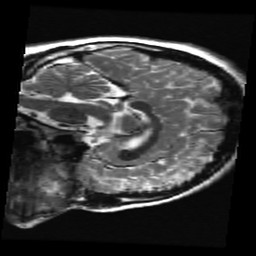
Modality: T2w
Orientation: sagittal
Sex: male
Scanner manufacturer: ge
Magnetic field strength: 3 T
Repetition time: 5 s
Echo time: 0.1012 s